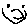
Label: smiley face